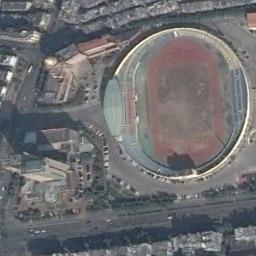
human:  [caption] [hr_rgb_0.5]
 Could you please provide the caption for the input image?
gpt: In the middle of this stadium is a green lawn .

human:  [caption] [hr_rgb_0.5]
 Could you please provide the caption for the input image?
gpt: Many buildings of different shapes are beside the stadium .

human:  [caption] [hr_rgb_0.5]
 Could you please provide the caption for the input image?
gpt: The circular stadium is surrounded by buildings and roads, With many trees next to it .

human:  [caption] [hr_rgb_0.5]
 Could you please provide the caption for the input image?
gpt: The stadium is on the bare land next to some buildings and roads .

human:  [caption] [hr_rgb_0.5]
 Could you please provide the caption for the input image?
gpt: There are many buildings around the stadium .